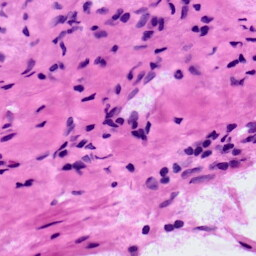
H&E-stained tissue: LymphNode